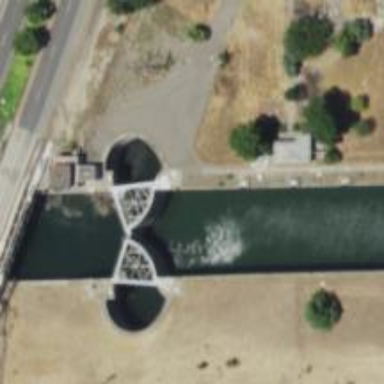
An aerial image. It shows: Lock gate along waterway.